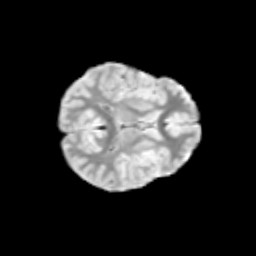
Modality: T2w
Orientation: axial
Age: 9
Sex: female
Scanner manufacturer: siemens
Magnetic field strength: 3 T
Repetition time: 3.8 s
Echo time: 0.07 s